九年级 · 度量几何学
如图, $\odot O$ 的半径为 4 , 点 $A$ 为 $\odot O$ 上的一点, $O D \perp$ 弦 $B C$ 于点 $D, O D=2$,则 $\angle B A C$ 的度数是 $(\quad)$

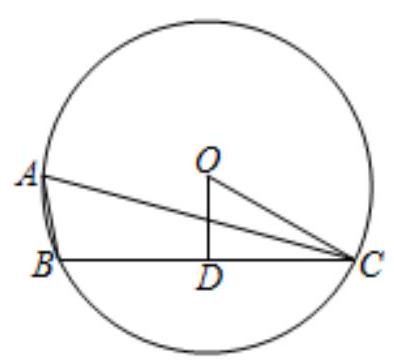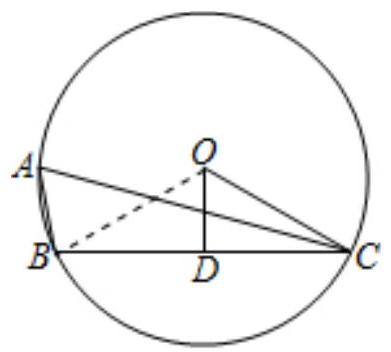
A. $55^{\circ}$

B. $60^{\circ}$

C. $65^{\circ}$

D. $70^{\circ}$

答案: B
解析: 解: 如图, 连接 $O B$.

$\because O D \perp B C$,

$\therefore \angle O D C=90^{\circ}$,

$\because O C=4, O D=2$,

$\therefore O C=2 O D$,

$\therefore \angle O C D=30^{\circ}$,

$\because O B=O C$,

$\therefore \angle O B C=\angle O C B=30^{\circ}$,

$\therefore \angle B O C=180^{\circ}-30^{\circ}-30^{\circ}=120^{\circ}$,

$\therefore \angle B A C=\frac{1}{2} \angle B O C=60^{\circ}$,

故选: B.

连接 $O B$, 解直角三角形求出 $\angle O C D$, 可得 $\angle B O C=120^{\circ}$, 可得结论.

本题考查圆周角定理, 解直角三角形, 等腰三角形的性质等知识, 解题的关键是灵活运用所学知识解

决问题，属于中考常考题型.